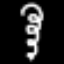
Label: squiggle